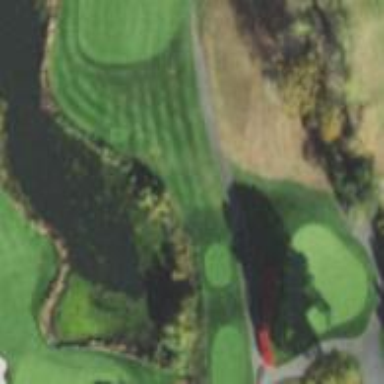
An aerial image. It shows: Path for both road and golf.